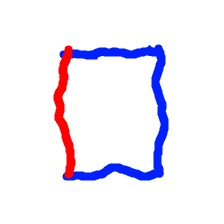
Shape: rectangle